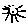
Label: sun